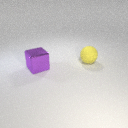
large purple metal cube to the left of large yellow rubber sphere